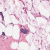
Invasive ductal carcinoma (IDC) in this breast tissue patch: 1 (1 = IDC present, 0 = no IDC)